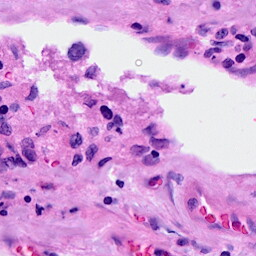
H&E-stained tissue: Breast